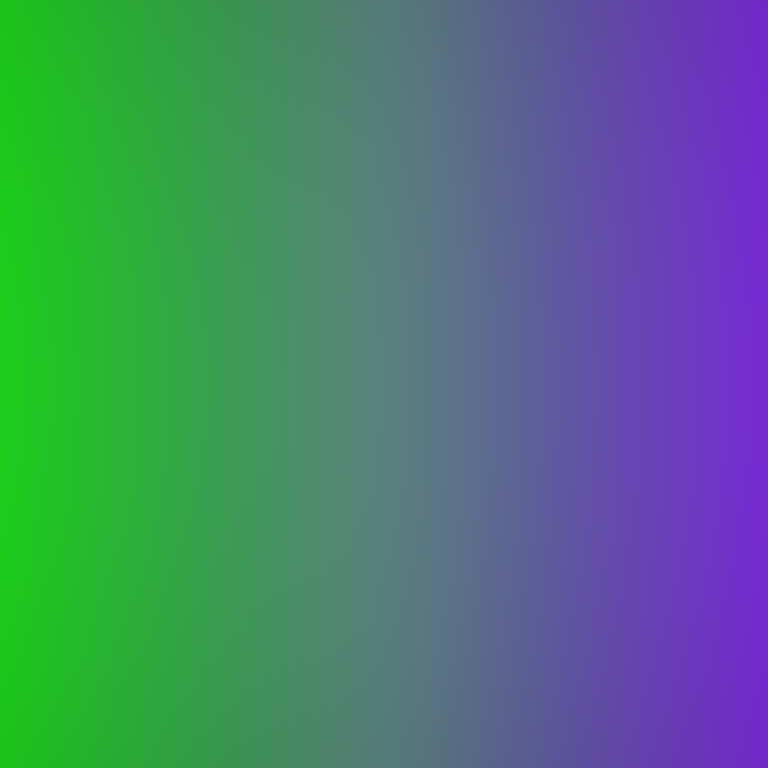
Abstract light effect, smooth gradient from vibrant green to deep purple, calm atmosphere, soft glow, no room, no furniture, no objects.